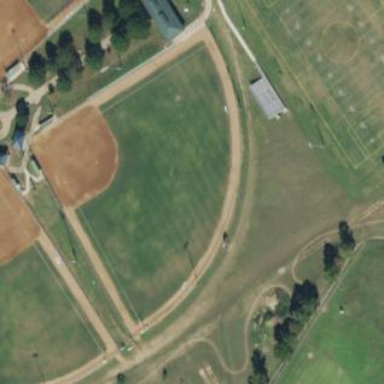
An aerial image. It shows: Softball pitch for leisure and sport activities.